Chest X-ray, AP view. Patient: 34 years old, sex F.
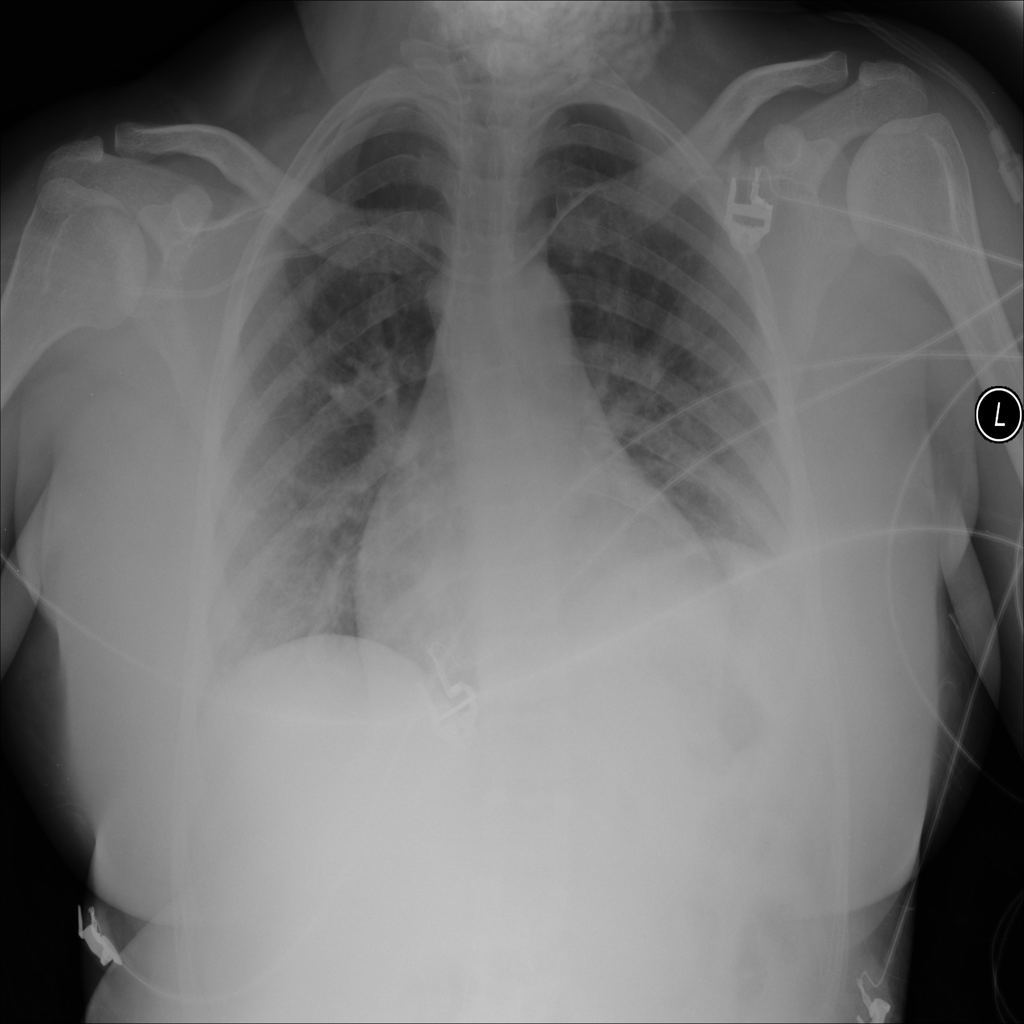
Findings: No Finding